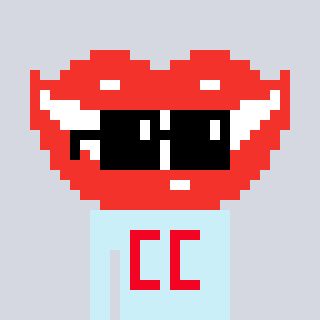
a pixel art character with square black sunglasses, a smile-shaped head and a cold-colored body on a cool background